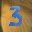
Label: 3